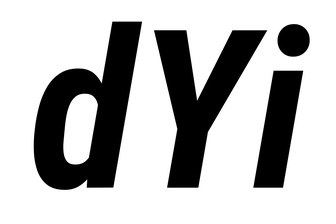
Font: Roboto-Italic_Condensed_Bold_Italic